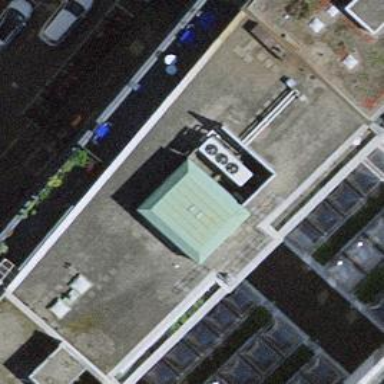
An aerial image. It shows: Building with flat roof.